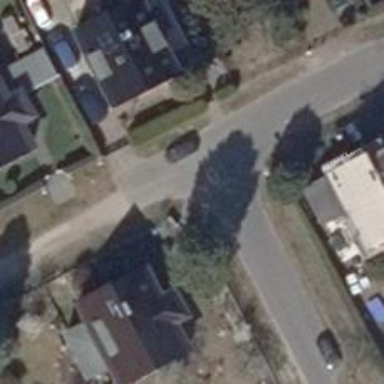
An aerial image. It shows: Footway.